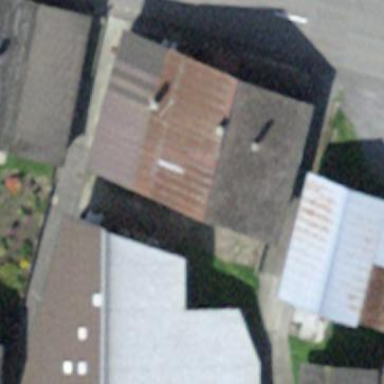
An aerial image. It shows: Residential building.